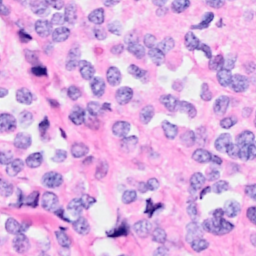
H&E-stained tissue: Breast